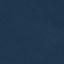
Land use / land cover: SeaLake